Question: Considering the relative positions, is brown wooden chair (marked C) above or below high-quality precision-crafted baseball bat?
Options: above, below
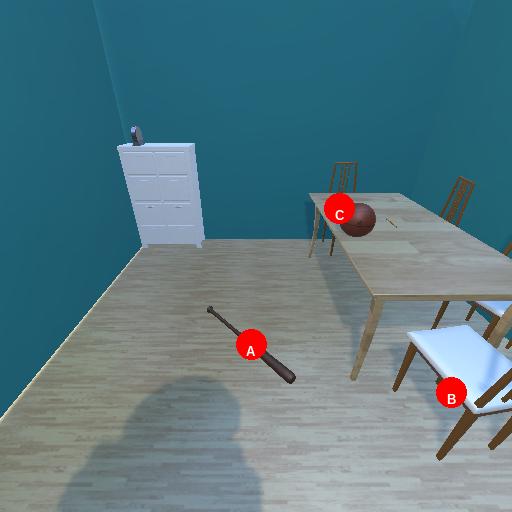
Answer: above